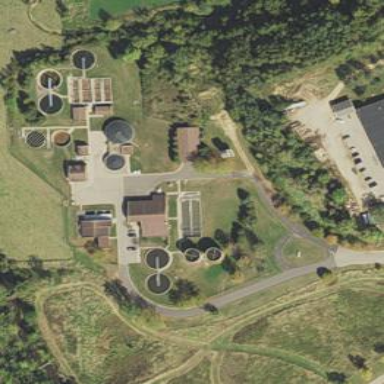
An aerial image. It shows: Wastewater plant.